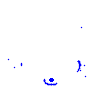
Particle: electron